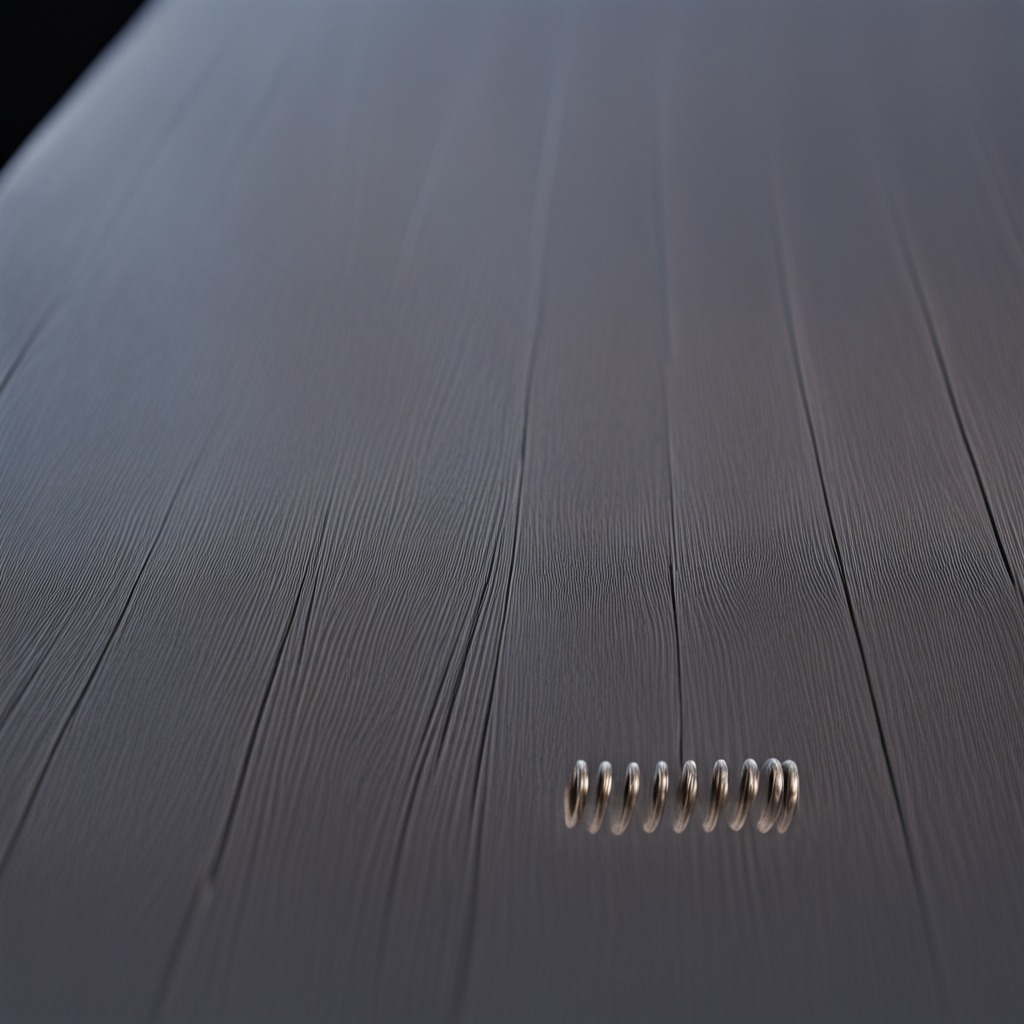
A coiled metal spring lies on the old table.